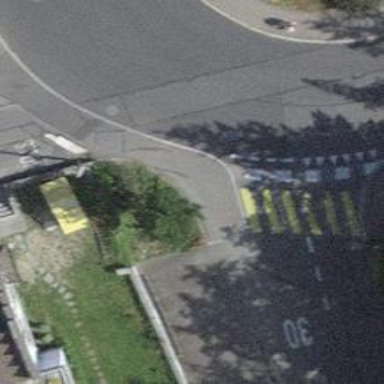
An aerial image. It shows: Kerb barrier.